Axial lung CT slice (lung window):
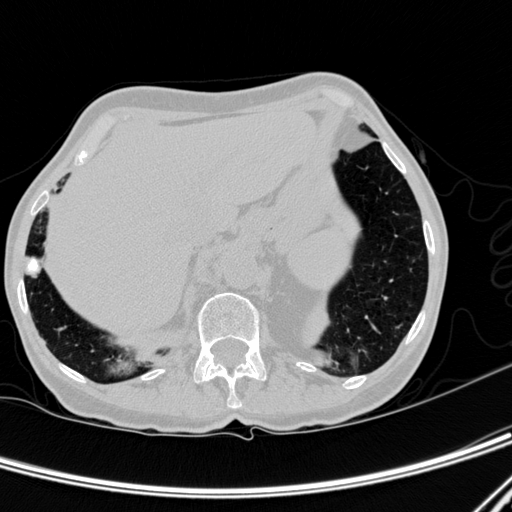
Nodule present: yes
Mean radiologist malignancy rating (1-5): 1.75